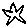
Label: star